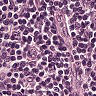
Metastatic tissue present: no